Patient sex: M
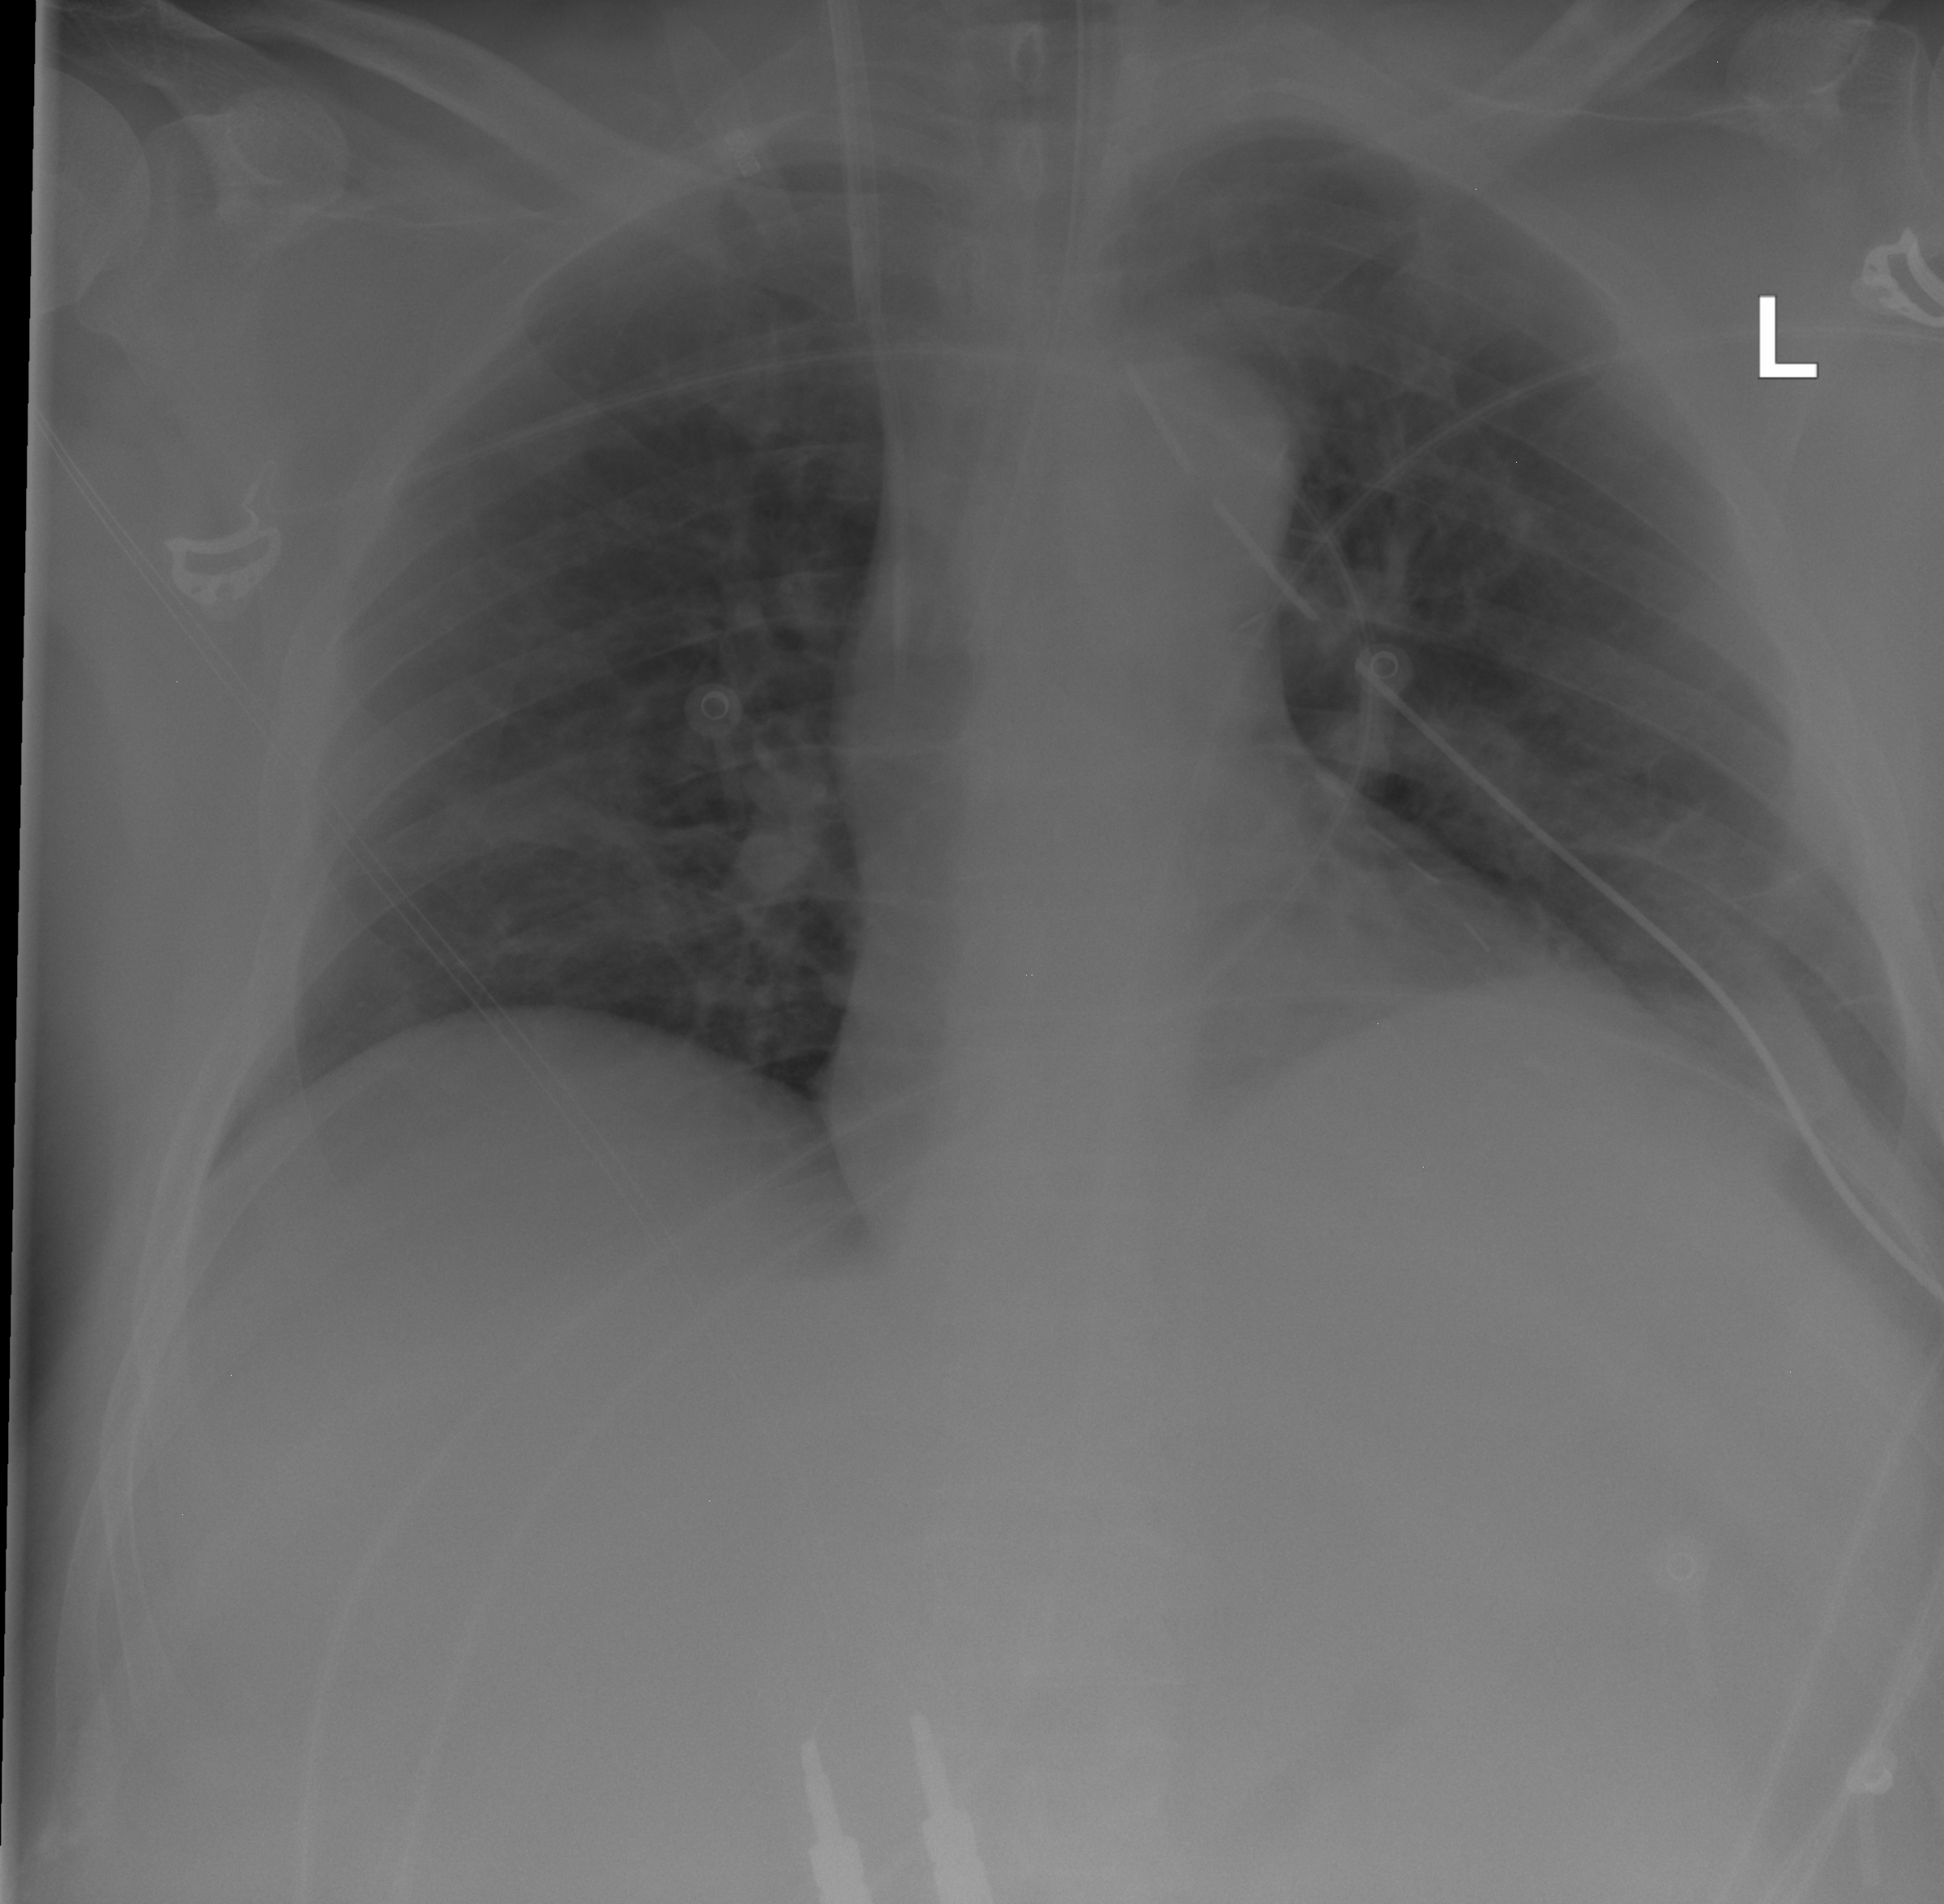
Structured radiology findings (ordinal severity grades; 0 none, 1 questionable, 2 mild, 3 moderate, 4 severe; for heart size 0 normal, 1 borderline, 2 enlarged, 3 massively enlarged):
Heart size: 0
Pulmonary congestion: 0
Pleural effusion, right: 0
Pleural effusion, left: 1
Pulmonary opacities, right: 0
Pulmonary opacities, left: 0
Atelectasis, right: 0
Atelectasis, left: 2